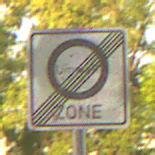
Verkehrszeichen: EndeUmweltzone
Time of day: SunriseSunset
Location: Outdoor (RoadRail)
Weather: Clear
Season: NotSpecified
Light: Natural